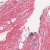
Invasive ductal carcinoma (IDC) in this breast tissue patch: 0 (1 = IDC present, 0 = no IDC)